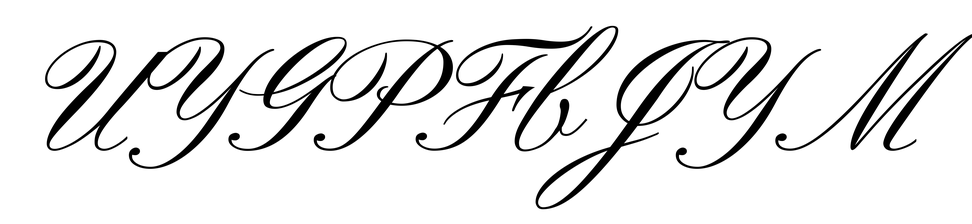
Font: PinyonScript-Regular